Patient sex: F
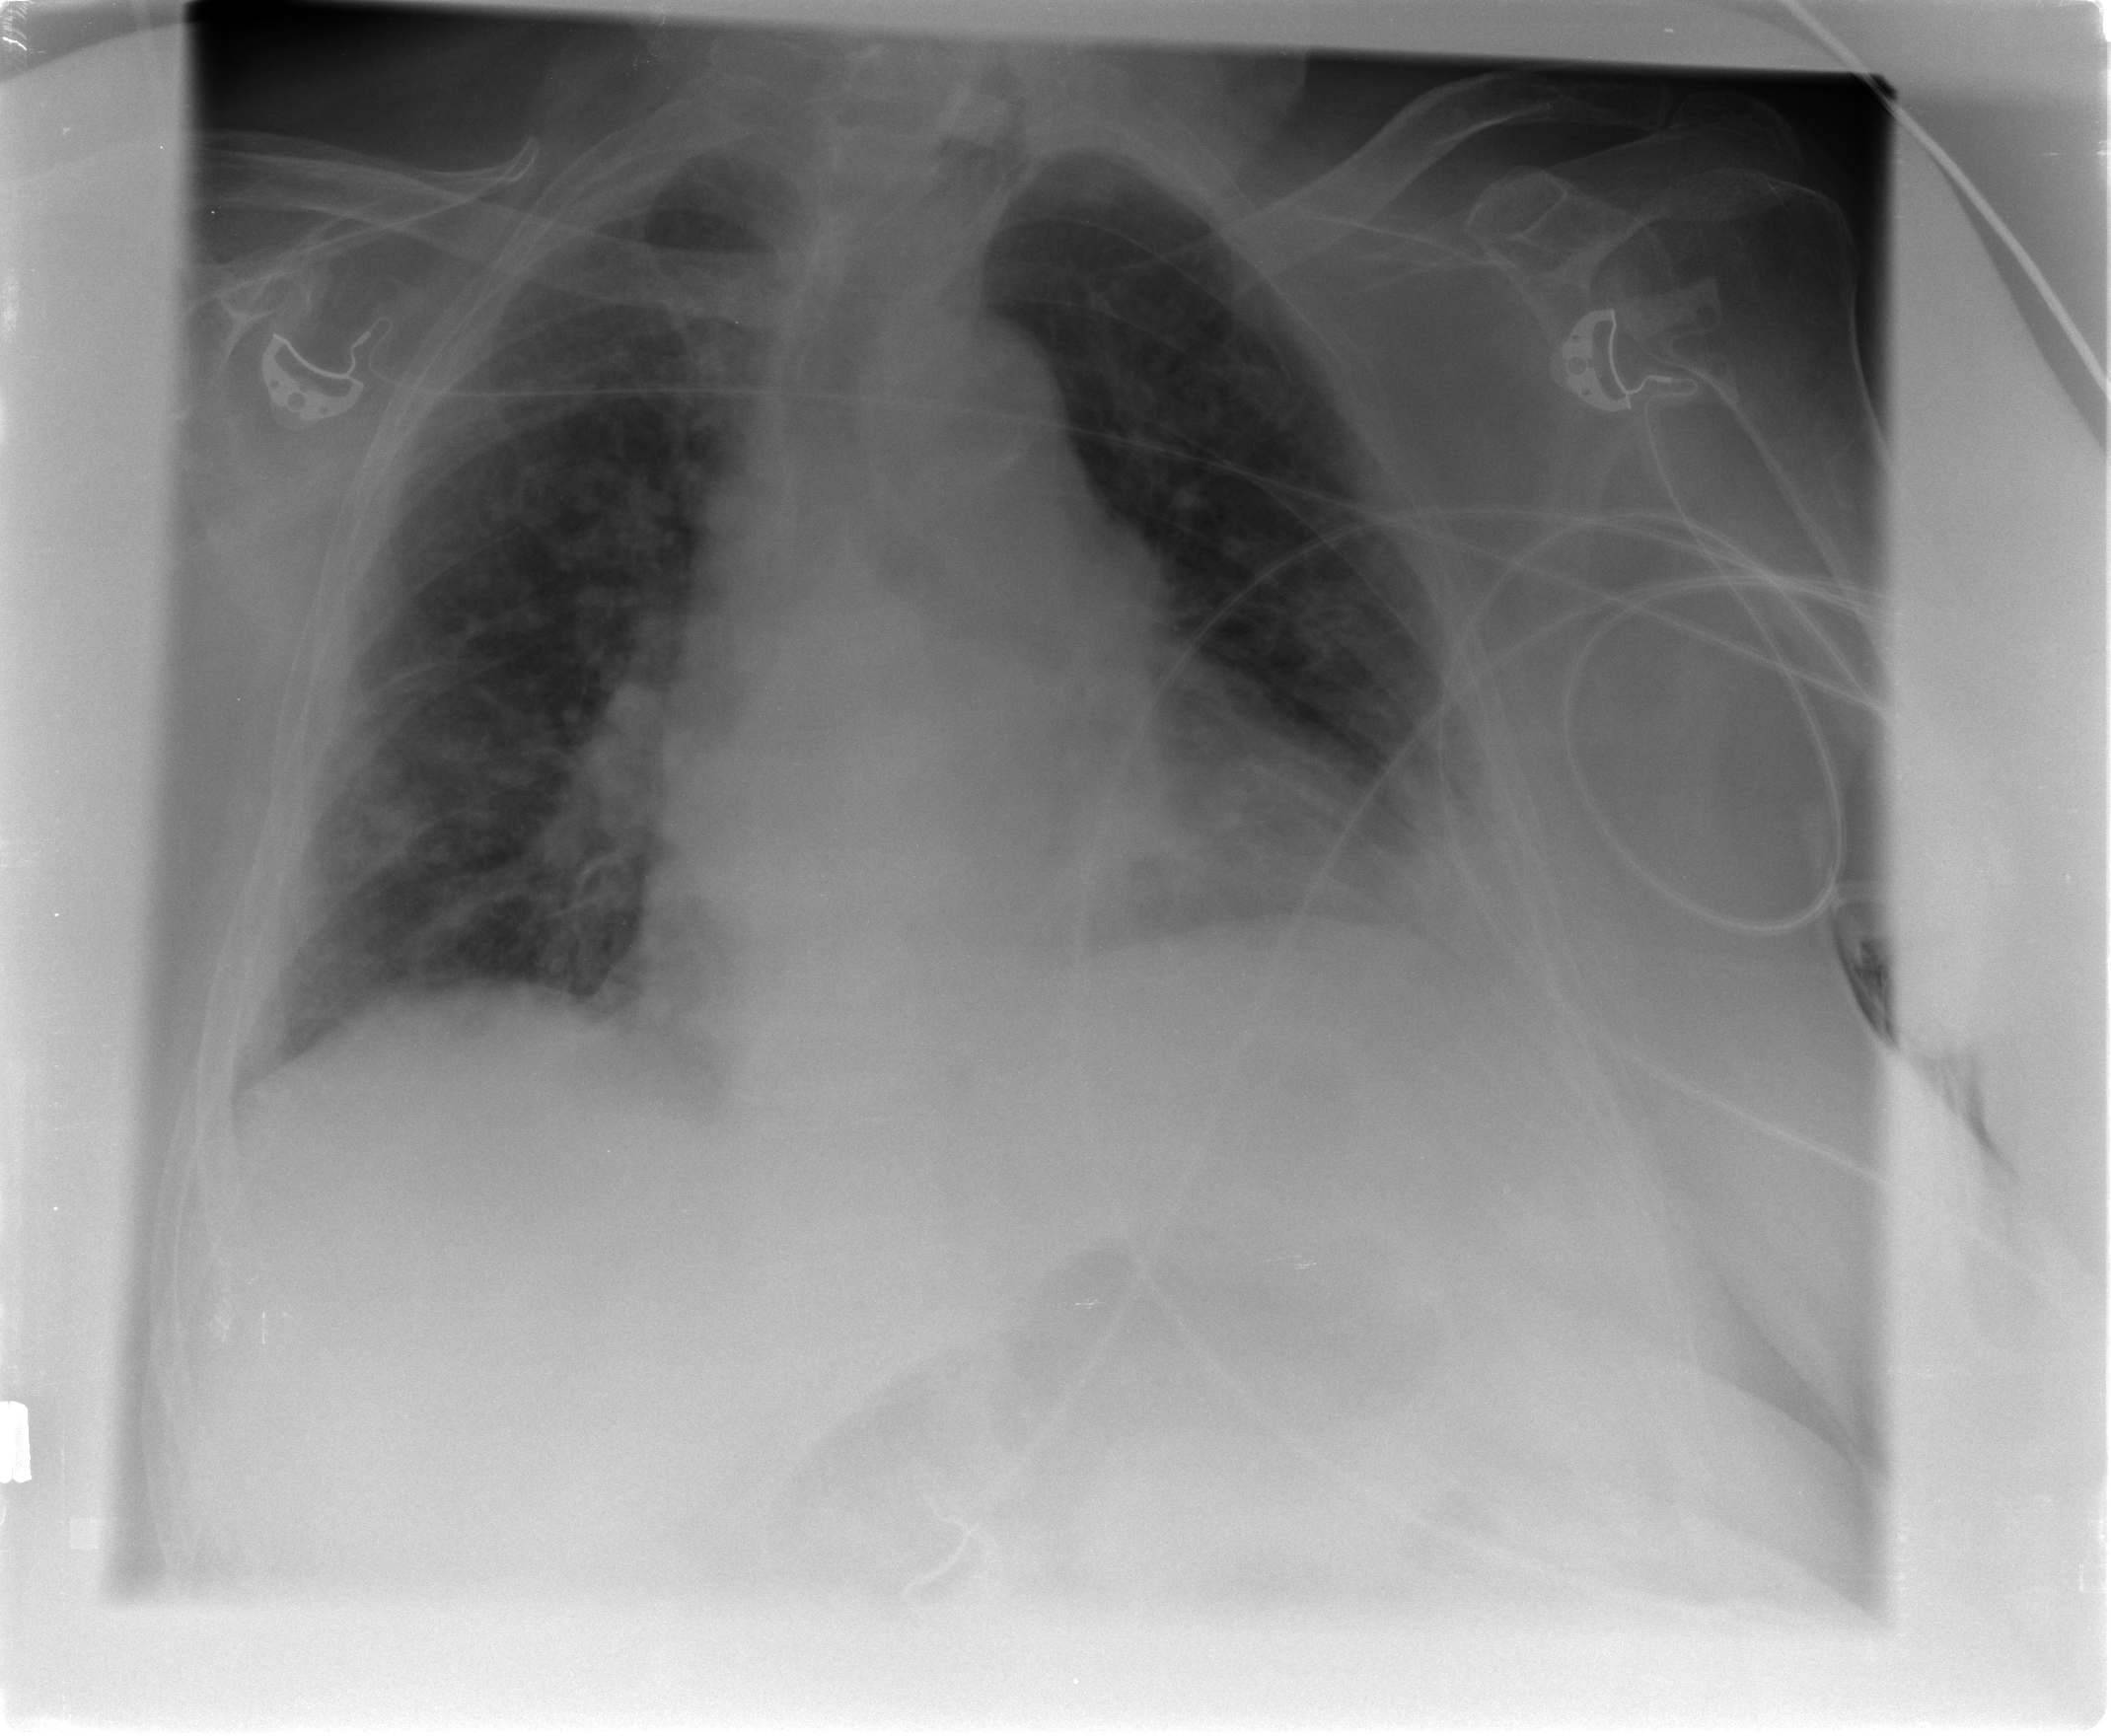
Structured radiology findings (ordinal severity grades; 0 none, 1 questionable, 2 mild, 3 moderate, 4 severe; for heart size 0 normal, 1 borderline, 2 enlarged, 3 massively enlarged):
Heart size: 0
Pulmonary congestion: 2
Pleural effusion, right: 0
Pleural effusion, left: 2
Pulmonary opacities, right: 3
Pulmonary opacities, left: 1
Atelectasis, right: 2
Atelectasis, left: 2